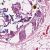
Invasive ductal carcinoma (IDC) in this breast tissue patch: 0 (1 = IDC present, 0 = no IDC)